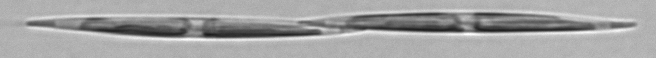
Label: Pseudo-nitzschia